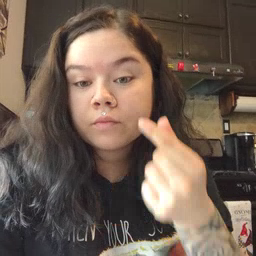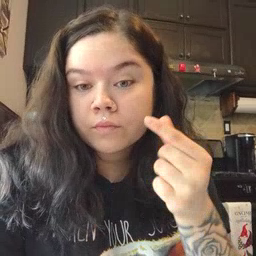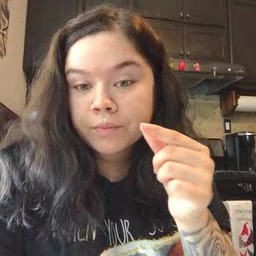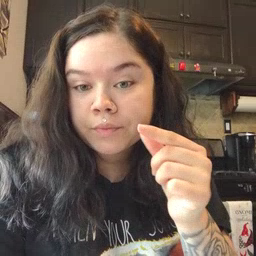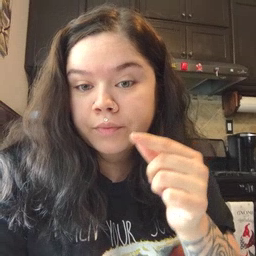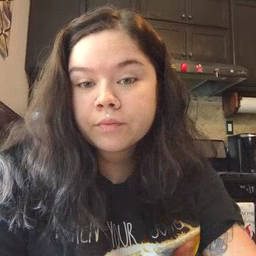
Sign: green